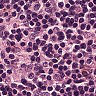
Metastatic tissue present: no